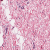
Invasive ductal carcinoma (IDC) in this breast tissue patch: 0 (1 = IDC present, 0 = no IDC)